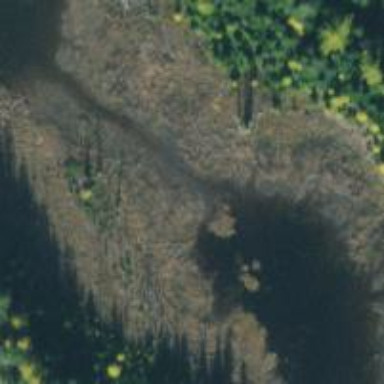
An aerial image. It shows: Peaceful pond surrounded by nature.